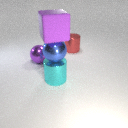
large cyan metal cylinder in front of large red metal cylinder